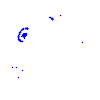
Particle: pion